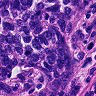
Metastatic tissue present: yes